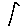
Label: flower